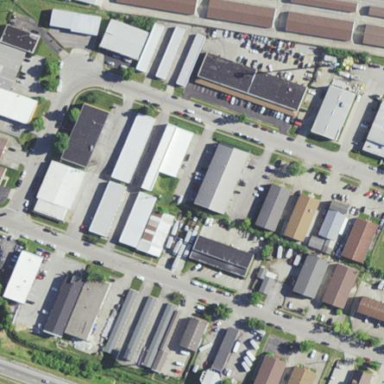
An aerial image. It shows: Commercial area.